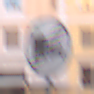
Verkehrszeichen: EndeUeberholverbotKraftfahrzeuge
Umgebung: Outdoor, Urban
Tageszeit: SunriseSunset
Wetter: Clear
Licht: Natural
Jahreszeit: NotSpecified
Kontrast: MediumContrast